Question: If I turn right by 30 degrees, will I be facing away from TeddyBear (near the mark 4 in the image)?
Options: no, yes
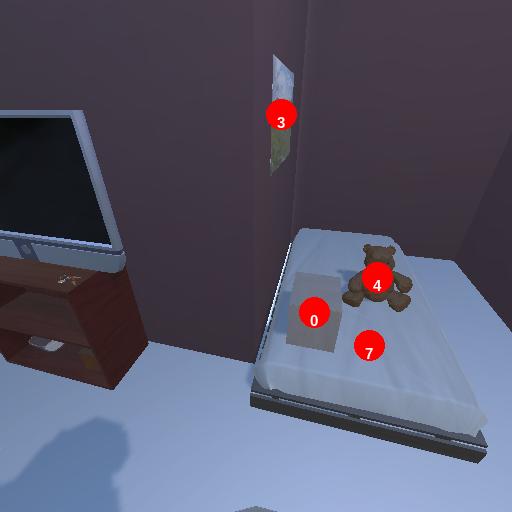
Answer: no